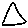
Label: triangle